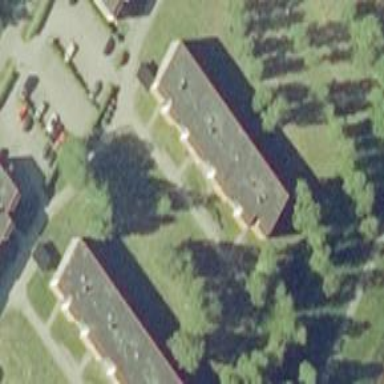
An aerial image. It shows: Residential building.